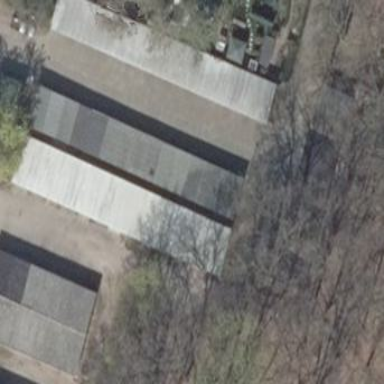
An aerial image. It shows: Group of garages.